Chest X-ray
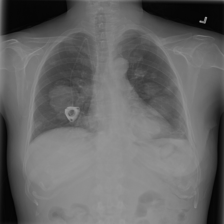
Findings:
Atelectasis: negative
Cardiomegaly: negative
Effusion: negative
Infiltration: negative
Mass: positive
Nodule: negative
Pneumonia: negative
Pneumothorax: positive
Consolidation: negative
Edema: negative
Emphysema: negative
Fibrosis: negative
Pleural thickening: negative
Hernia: negative